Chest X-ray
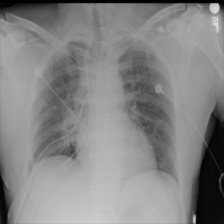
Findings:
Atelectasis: negative
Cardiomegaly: negative
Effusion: negative
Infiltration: negative
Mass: negative
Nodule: negative
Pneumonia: negative
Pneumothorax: negative
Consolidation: negative
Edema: negative
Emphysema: negative
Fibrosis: negative
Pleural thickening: negative
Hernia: negative